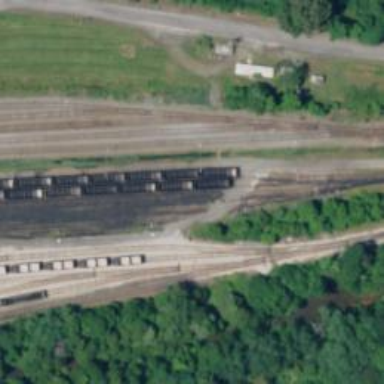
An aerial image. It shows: Railway yard.